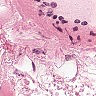
Metastatic tissue present: no